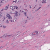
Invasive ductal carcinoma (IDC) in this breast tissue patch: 1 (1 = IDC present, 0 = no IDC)